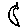
Label: moon